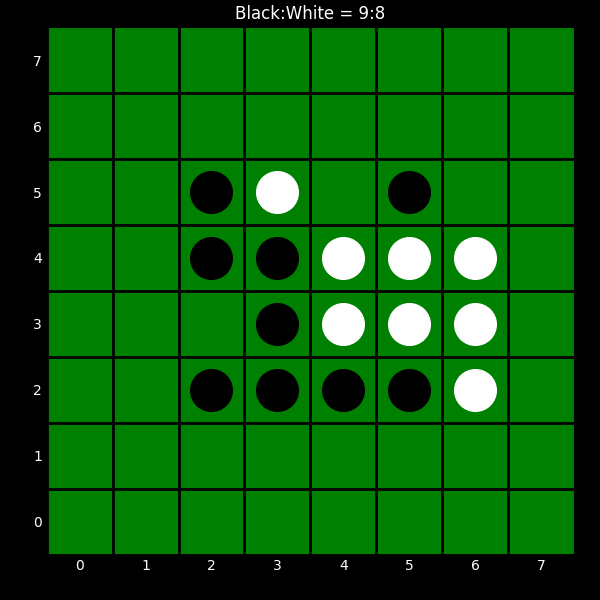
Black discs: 9
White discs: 8